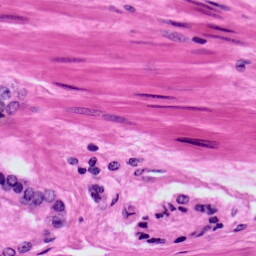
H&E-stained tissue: Prostate